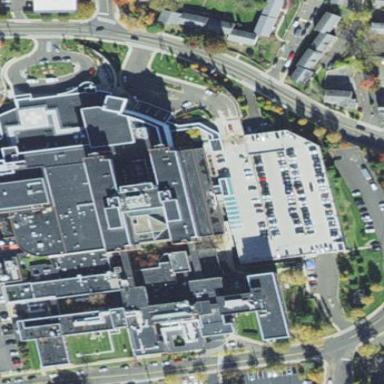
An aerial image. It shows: Multi-storey parking garage.